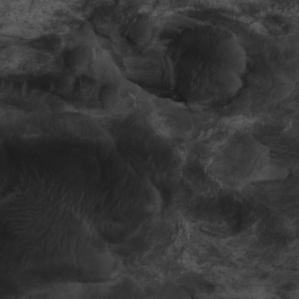
Label: non_frost